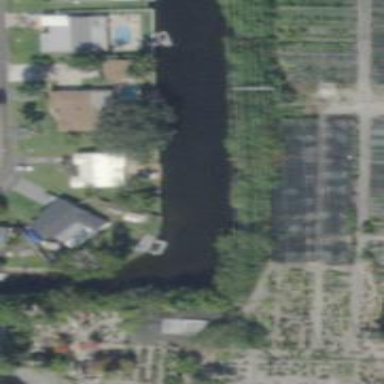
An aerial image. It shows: Canal.